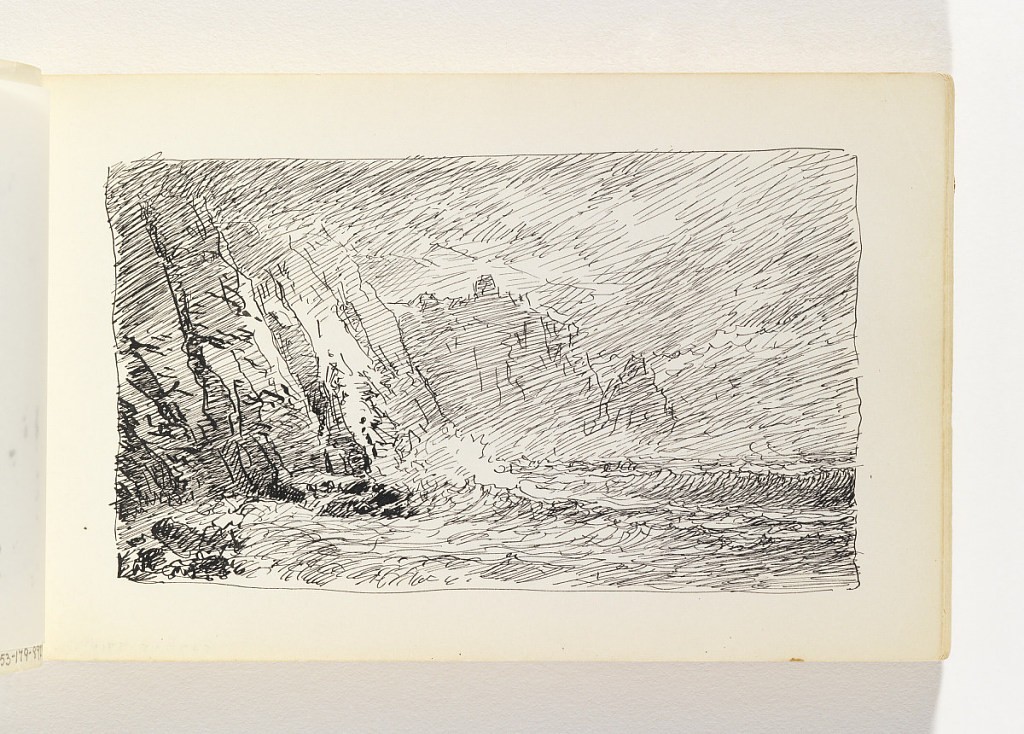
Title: Waves Crashing on Long, Tall Cliffs
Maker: William Trost Richards, American, 1833–1905
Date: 1890–1900
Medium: Pen and black ink on off-white wove paper
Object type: Sketchbook folio
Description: Waves crashing against dark rocks and cliffs in left foreground, second set of tall cliffs in center distance.